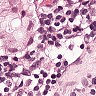
Metastatic tissue present: yes